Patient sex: F
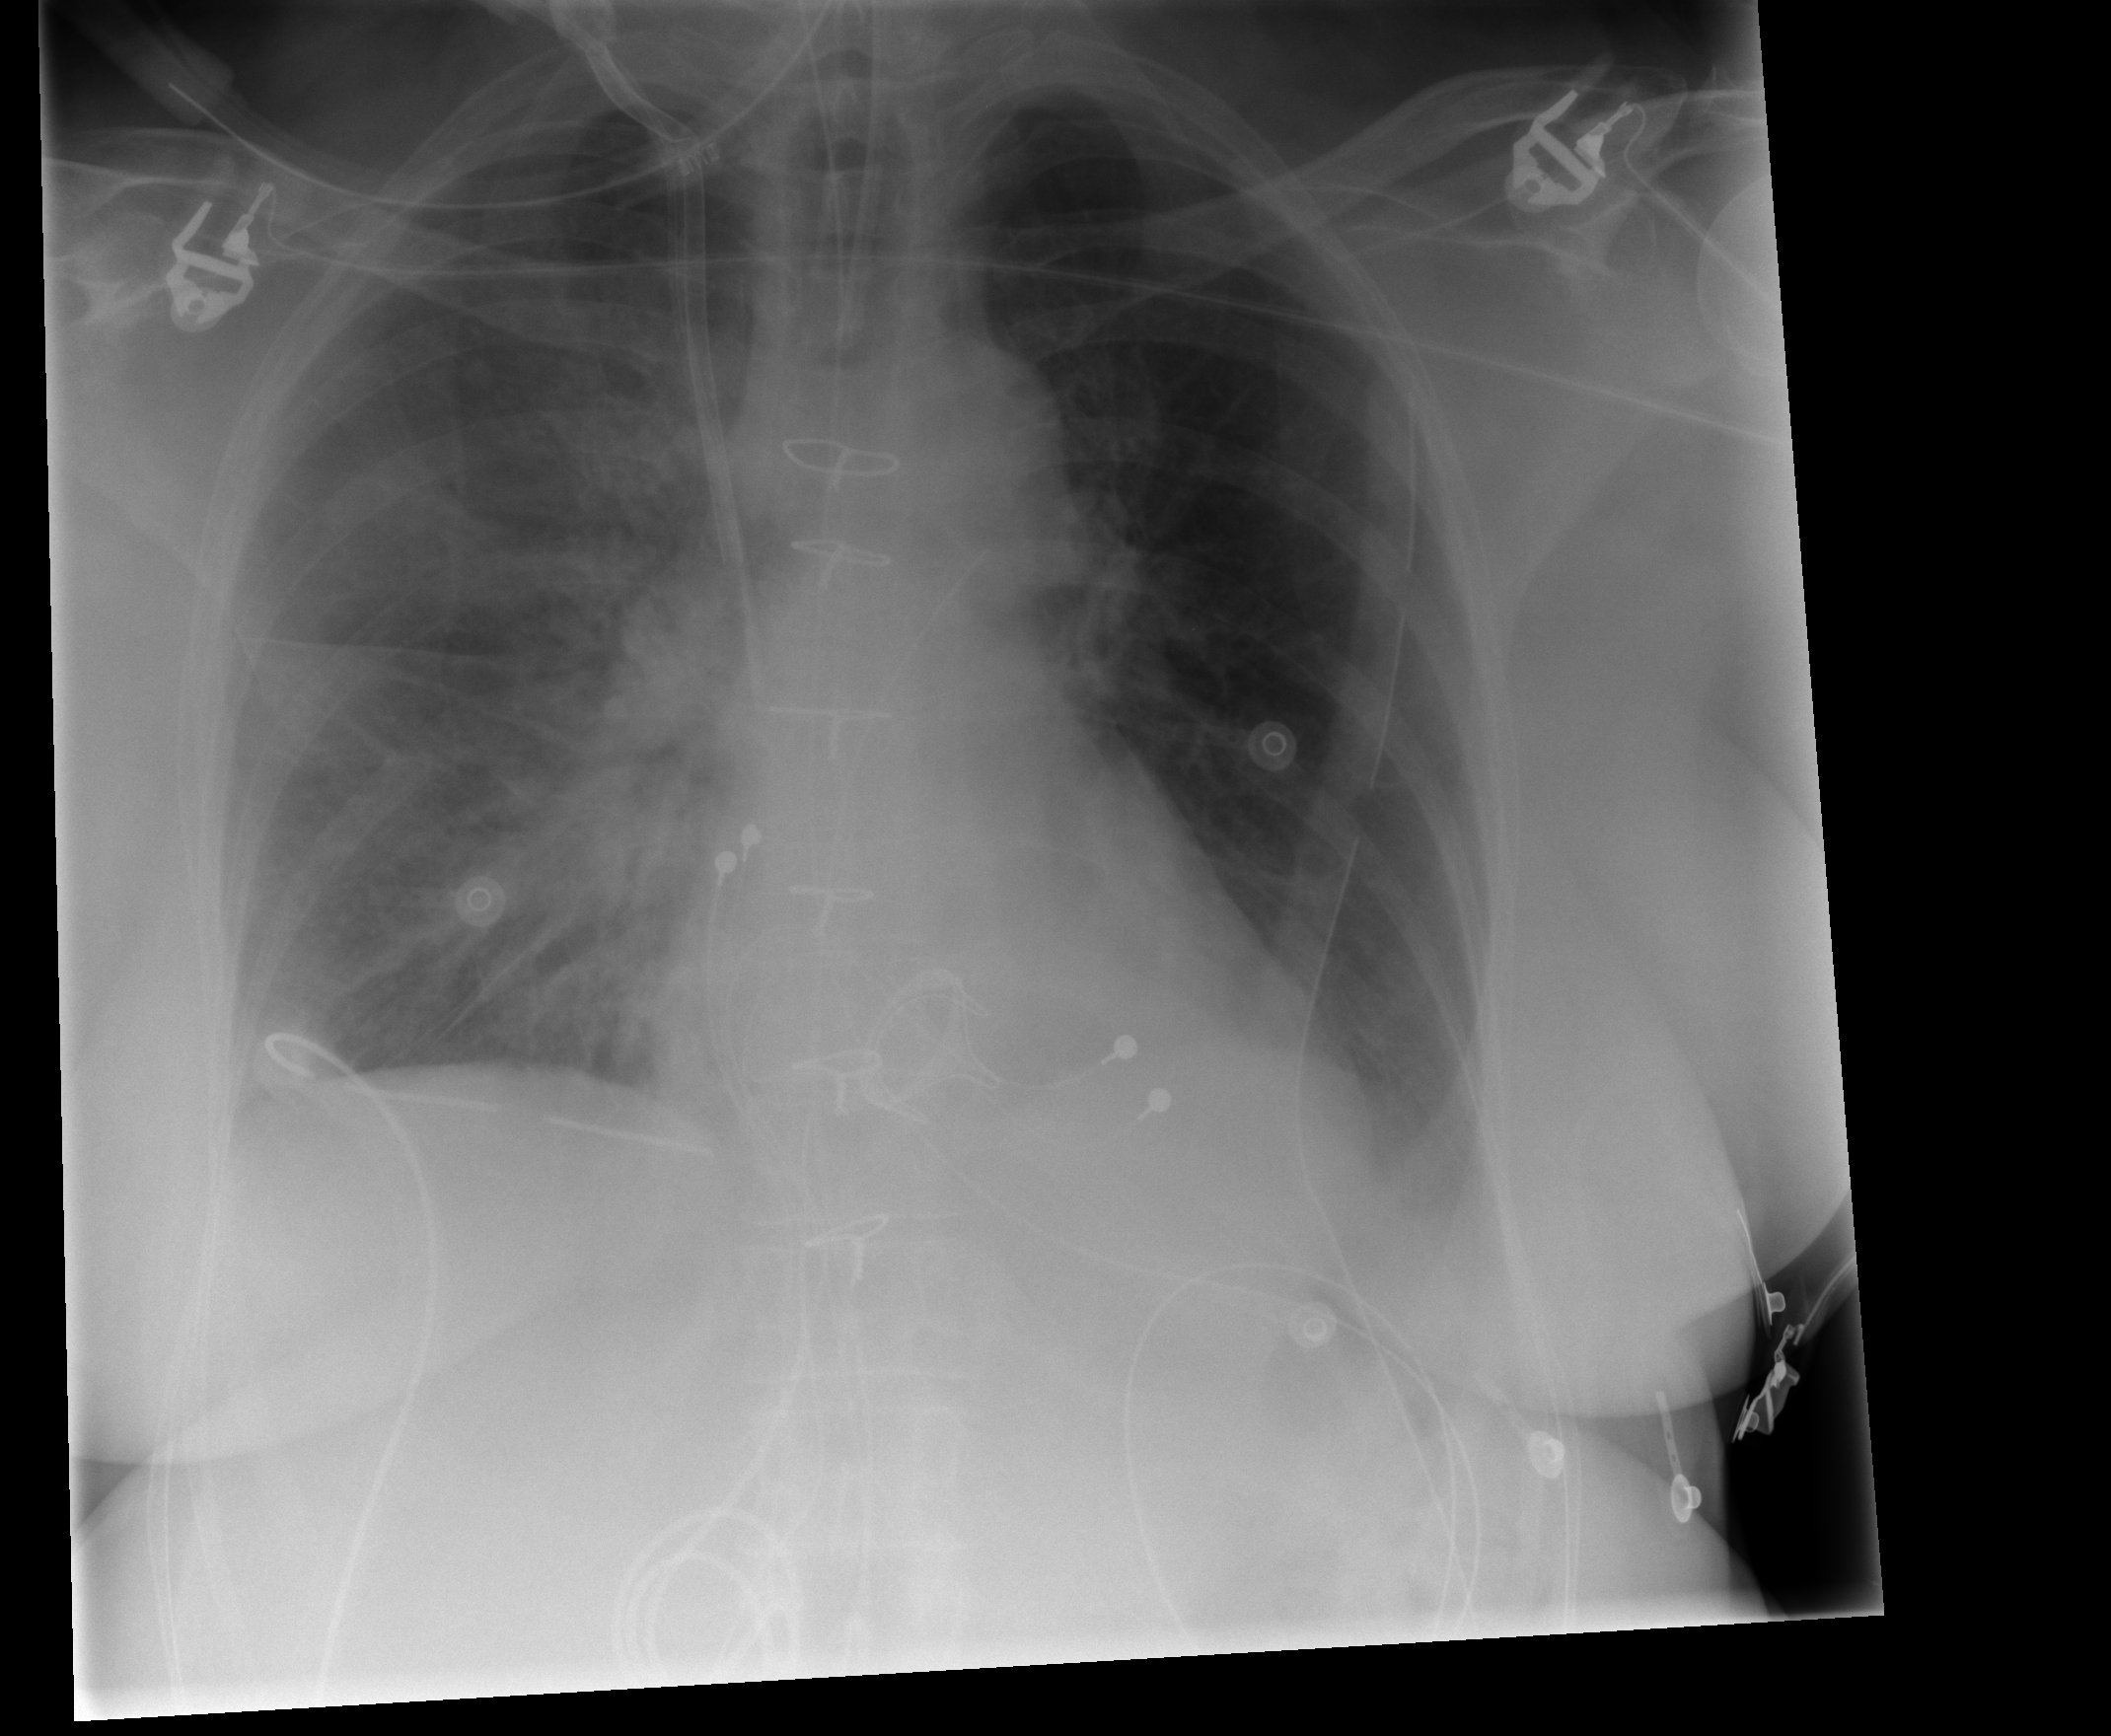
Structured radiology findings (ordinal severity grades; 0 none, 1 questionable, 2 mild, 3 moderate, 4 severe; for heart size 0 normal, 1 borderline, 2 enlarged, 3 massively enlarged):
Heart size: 0
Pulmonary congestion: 2
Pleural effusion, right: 1
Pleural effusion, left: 1
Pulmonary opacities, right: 0
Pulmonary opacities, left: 0
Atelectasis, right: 1
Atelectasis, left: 1